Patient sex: M
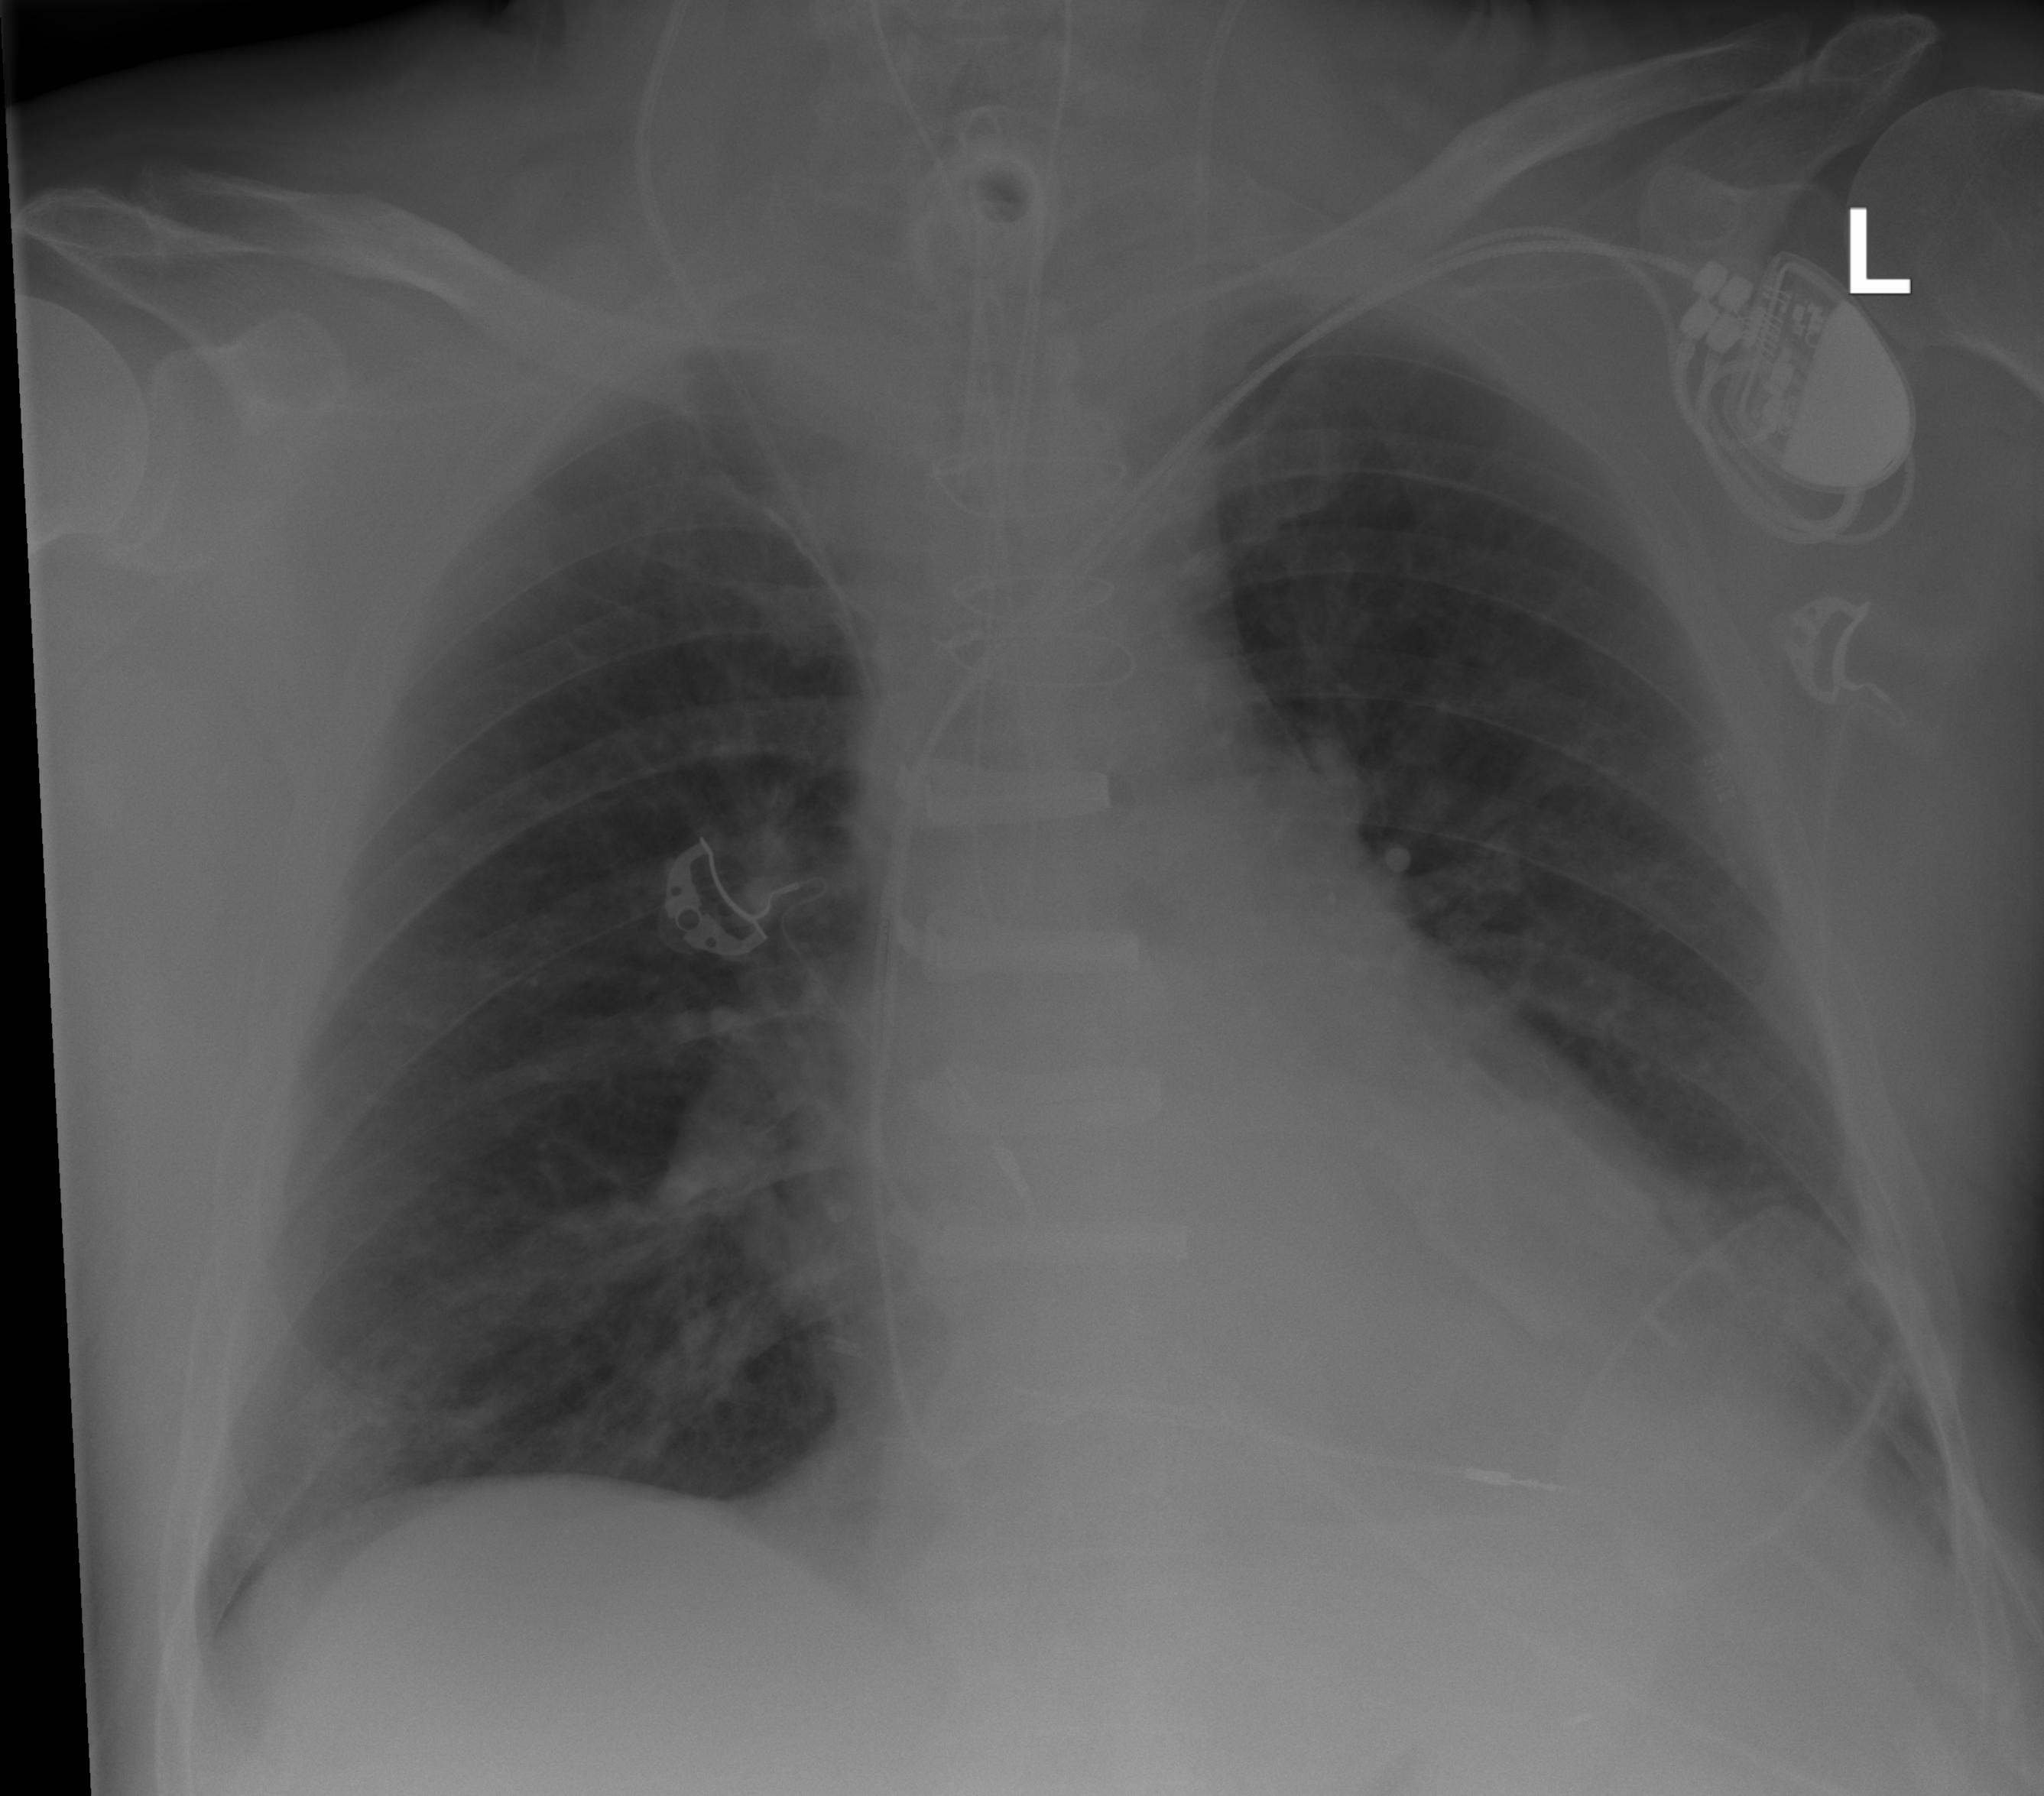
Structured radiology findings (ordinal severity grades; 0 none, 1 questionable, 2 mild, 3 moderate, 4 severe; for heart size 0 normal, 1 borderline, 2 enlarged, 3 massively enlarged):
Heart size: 2
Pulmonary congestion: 1
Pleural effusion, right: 0
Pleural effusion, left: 1
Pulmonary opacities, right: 0
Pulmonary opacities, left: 0
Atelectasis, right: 0
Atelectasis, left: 1